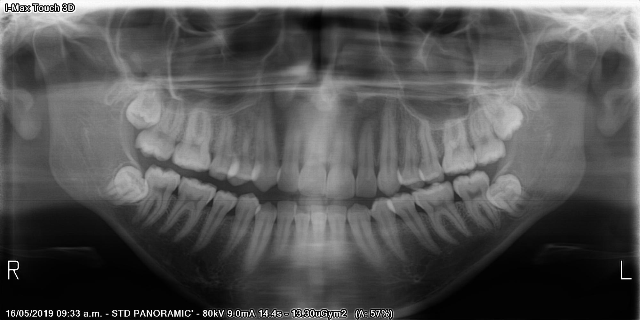
adult